Interaction volume radius: 5 \u00c5
Interaction volume height: 20 \u00c5
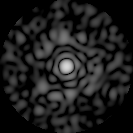
Disorder parameter: 0.82